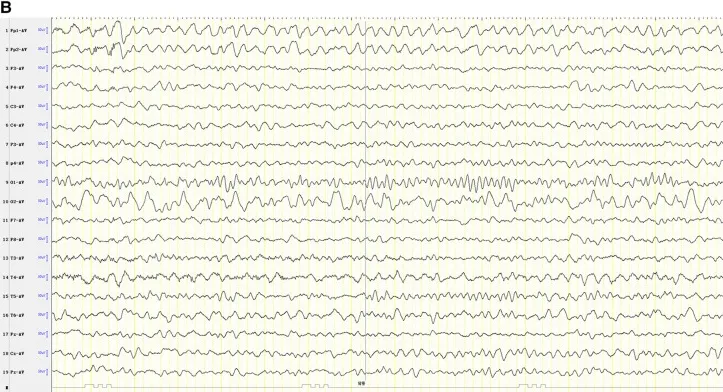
Patient #1 was reexamined for video EEG monitoring on day 11 of illness (A, B).
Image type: electrography (eeg)